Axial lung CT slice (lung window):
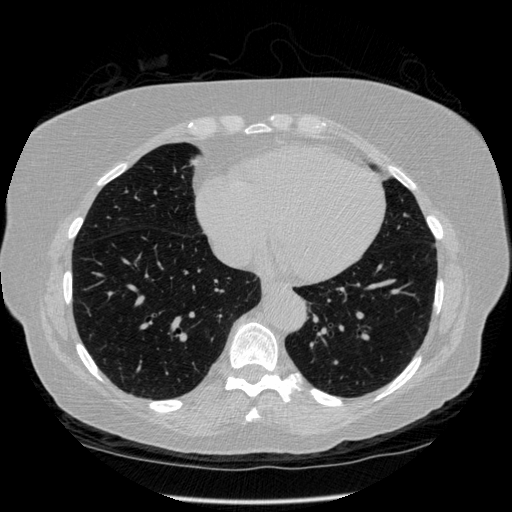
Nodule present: no